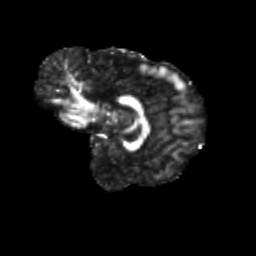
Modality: FA
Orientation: sagittal
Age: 13
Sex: female
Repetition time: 9.4 s
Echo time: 0.089 s